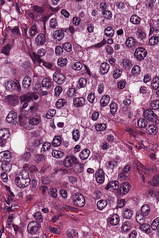
Tumor epithelial tissue: yes
Tumor-associated stroma tissue: no
Normal tissue: no